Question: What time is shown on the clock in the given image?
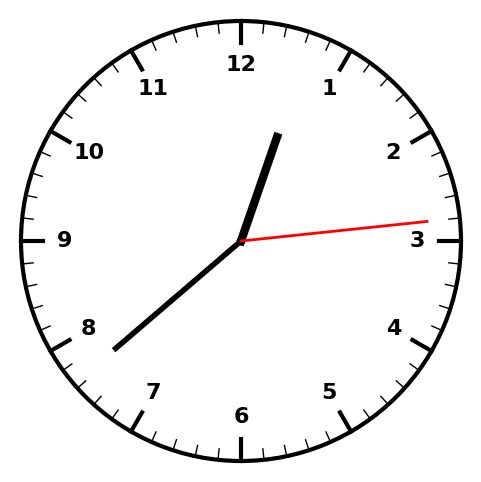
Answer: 12:38:14